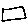
Label: square